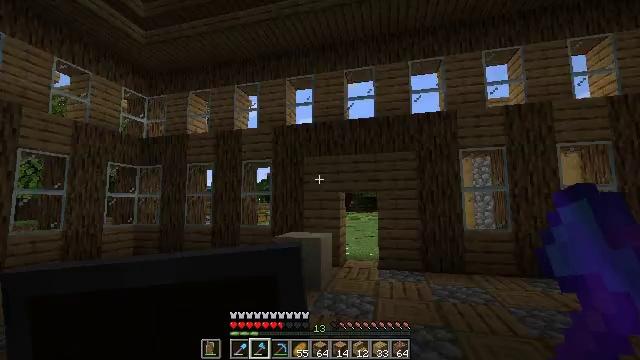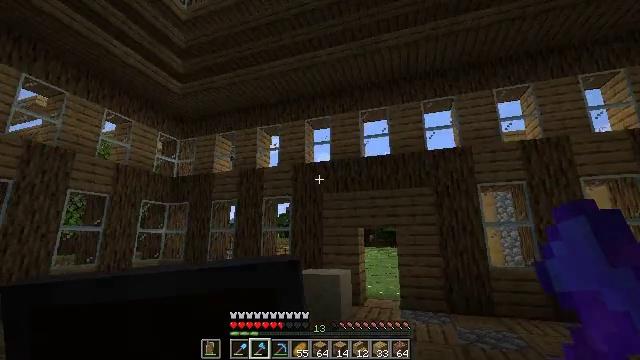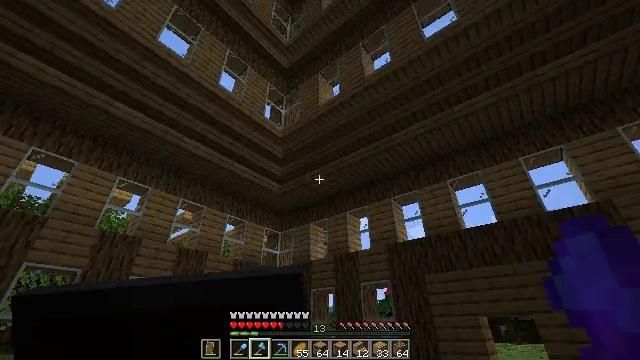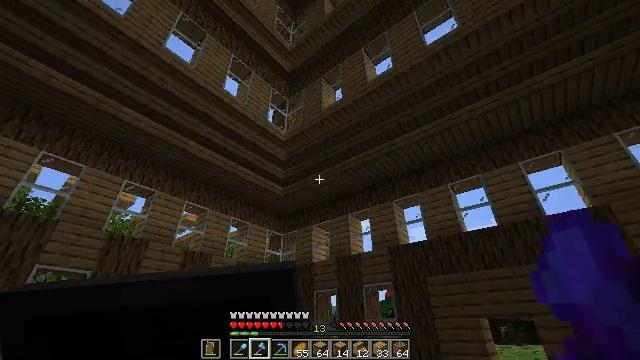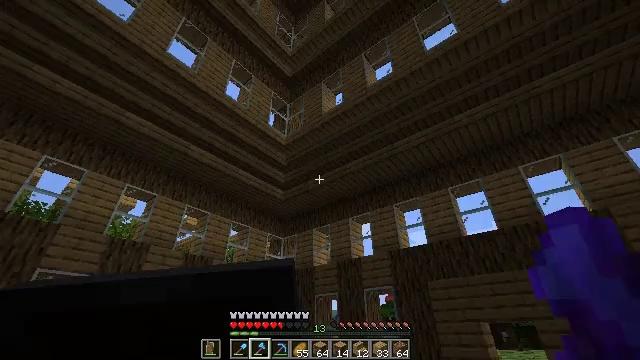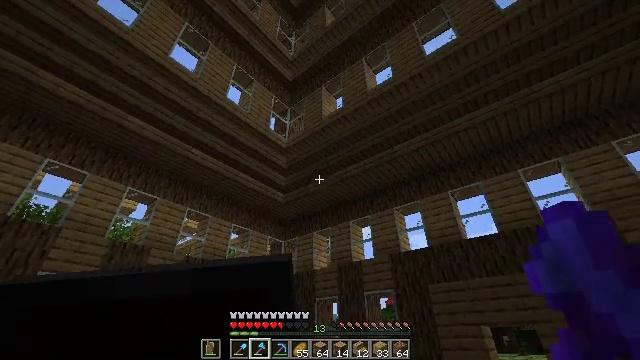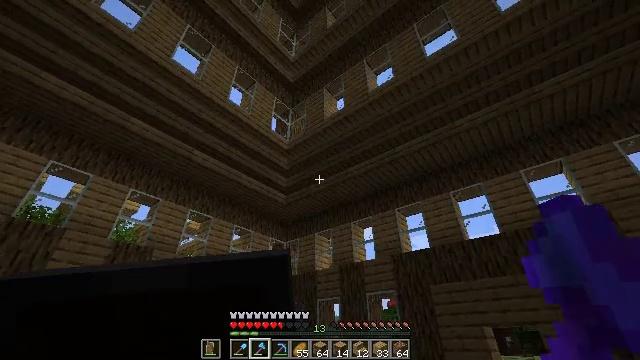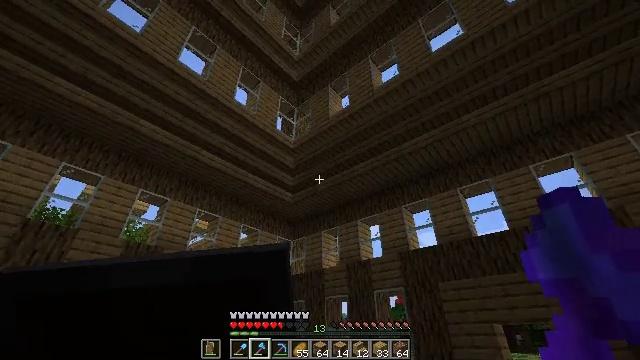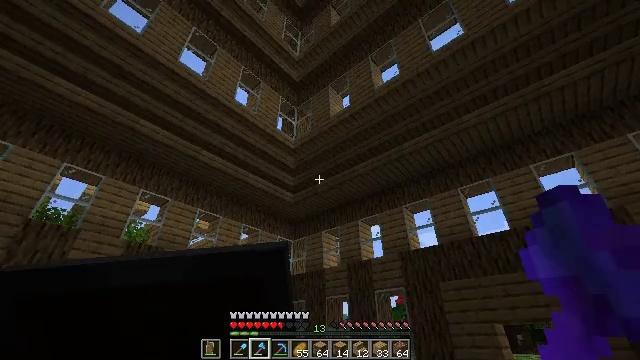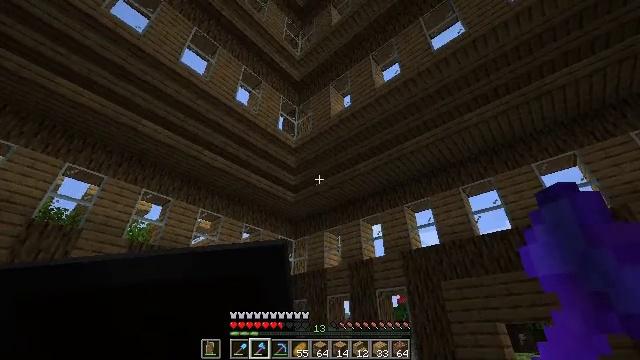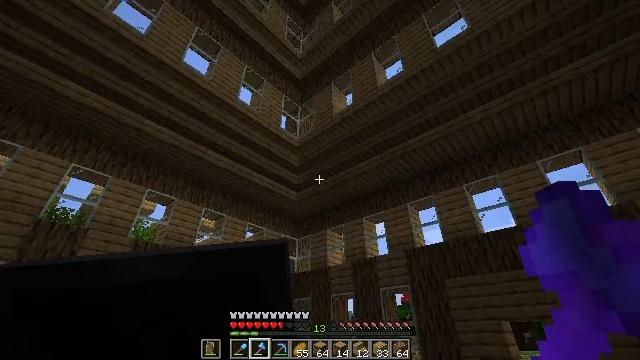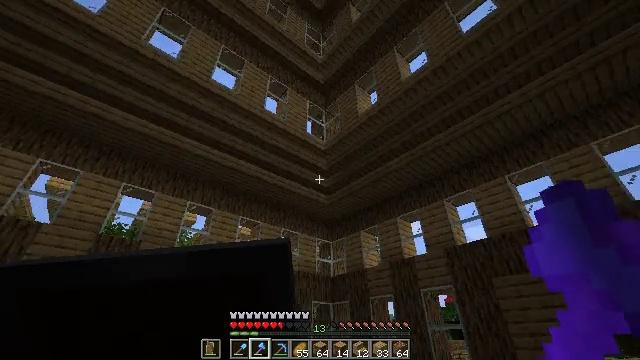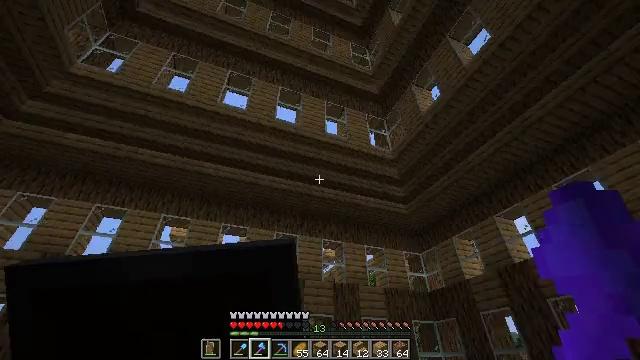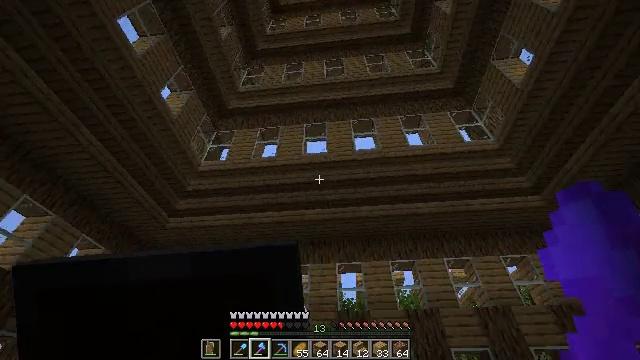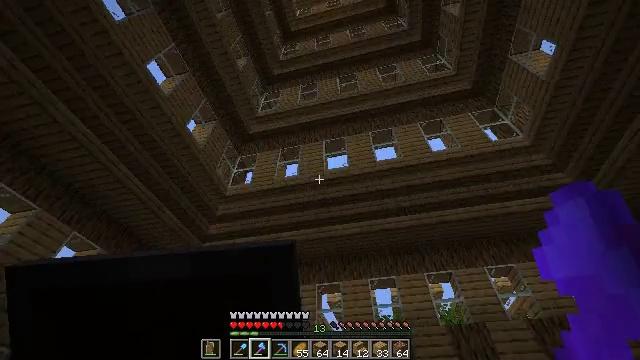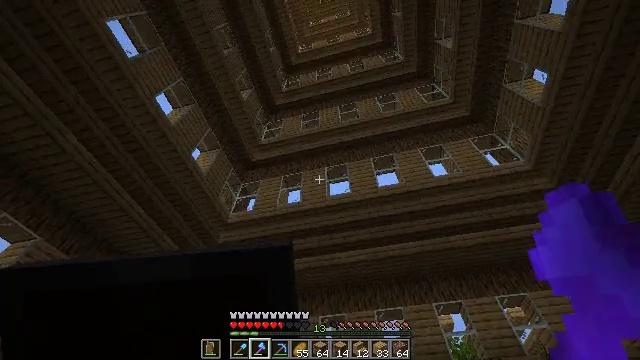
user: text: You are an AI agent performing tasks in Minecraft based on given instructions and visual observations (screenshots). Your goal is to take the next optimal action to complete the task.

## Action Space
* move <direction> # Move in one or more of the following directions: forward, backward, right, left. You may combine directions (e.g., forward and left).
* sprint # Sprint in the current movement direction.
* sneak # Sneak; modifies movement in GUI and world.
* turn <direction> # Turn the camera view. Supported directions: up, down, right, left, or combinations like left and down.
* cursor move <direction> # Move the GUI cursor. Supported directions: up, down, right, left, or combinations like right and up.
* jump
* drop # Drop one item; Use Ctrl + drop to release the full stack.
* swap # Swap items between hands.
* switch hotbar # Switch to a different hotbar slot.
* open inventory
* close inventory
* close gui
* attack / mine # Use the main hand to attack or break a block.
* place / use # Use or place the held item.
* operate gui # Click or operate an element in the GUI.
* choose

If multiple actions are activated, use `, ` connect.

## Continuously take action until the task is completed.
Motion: motion action
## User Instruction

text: Dig up some sand.
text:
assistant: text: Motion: move back
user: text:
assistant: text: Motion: move back and move left, turn left and up
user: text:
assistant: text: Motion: no_op
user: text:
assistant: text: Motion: no_op
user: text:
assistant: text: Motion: no_op
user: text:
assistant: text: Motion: no_op
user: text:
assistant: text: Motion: turn left
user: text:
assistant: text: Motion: no_op
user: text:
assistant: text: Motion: no_op
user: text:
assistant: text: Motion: no_op
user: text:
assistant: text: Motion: turn left
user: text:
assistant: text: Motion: turn left and up
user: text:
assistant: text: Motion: turn left and up
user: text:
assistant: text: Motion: turn left and up
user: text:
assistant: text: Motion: turn up
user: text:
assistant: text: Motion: turn right and up
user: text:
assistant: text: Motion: turn left and up
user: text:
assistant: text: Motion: turn up
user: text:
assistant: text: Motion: no_op
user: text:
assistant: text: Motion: no_op
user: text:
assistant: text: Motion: no_op
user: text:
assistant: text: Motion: no_op
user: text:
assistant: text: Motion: no_op
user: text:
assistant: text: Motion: no_op
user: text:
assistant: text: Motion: turn right and up
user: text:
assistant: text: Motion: turn right and up
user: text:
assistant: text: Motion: no_op
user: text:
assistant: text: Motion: no_op
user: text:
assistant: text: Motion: no_op
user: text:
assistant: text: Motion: no_op